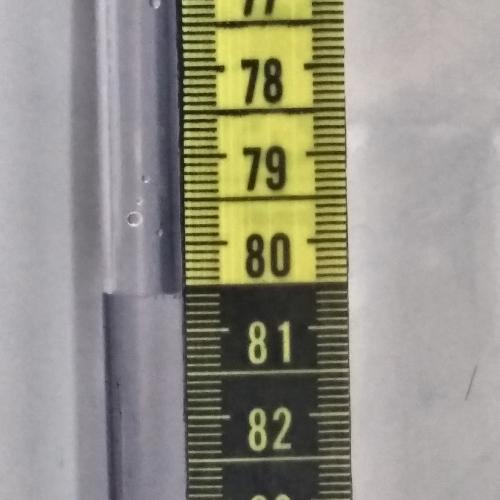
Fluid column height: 80.6 cm